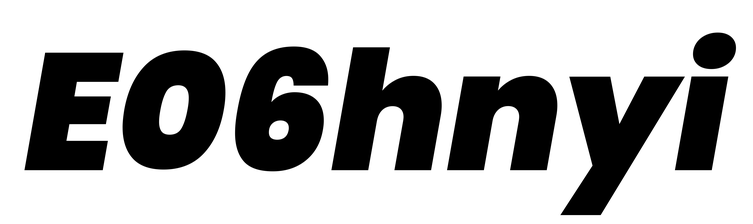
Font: Poppins-BlackItalic